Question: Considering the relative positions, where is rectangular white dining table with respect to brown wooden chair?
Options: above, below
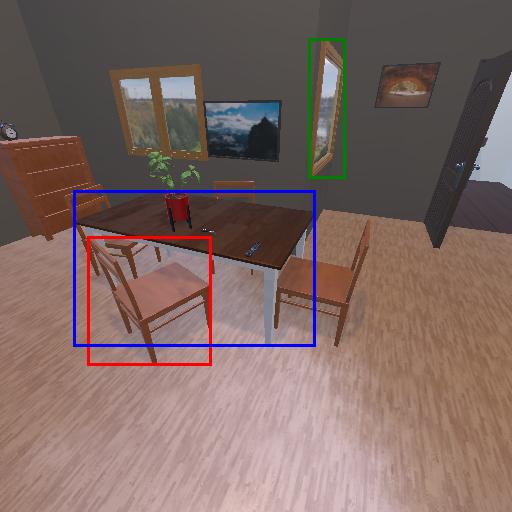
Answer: above